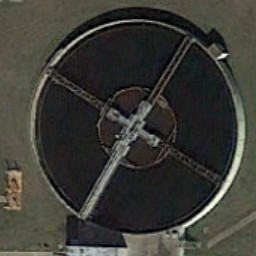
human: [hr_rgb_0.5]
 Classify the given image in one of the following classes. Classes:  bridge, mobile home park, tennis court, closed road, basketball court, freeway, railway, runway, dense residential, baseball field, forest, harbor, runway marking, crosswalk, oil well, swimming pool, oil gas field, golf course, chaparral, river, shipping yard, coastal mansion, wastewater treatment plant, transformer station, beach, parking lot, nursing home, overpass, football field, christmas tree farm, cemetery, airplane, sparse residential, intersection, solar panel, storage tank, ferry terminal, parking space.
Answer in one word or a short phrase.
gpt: wastewater treatment plant